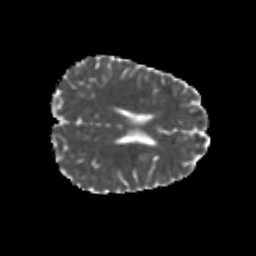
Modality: MD
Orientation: axial
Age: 24
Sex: male
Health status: healthy
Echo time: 0.074 s